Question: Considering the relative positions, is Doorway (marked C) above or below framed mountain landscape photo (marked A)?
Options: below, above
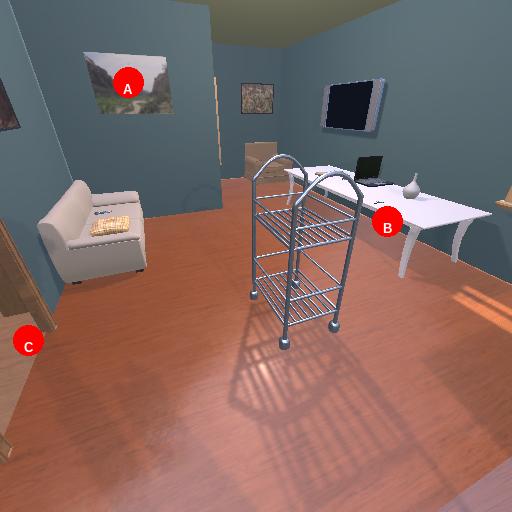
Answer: below